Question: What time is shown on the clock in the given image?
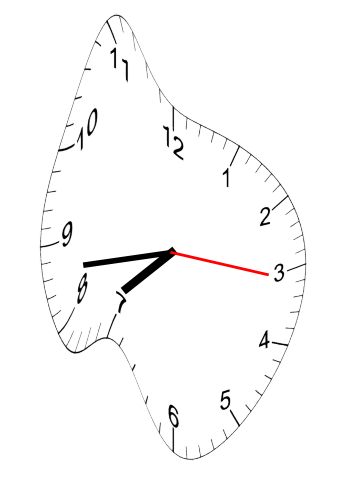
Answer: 07:43:16